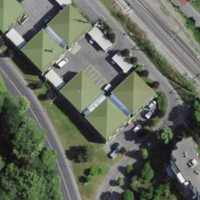
EUNIS habitat code: 55
Species observed at this site:
Pyrausta despicata
Melilotus albus
Euphorbia cyparissias